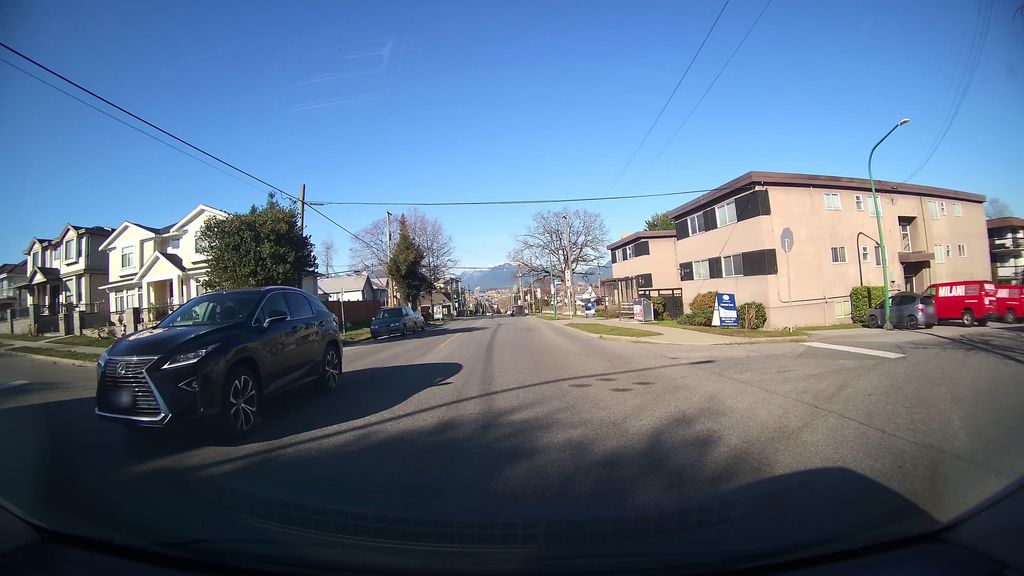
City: vancouver